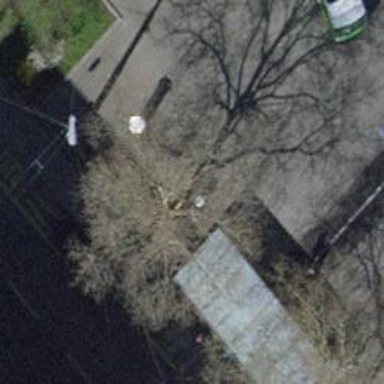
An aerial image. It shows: Shelter for public transport located on building roof.